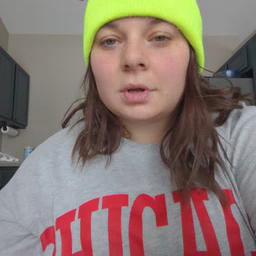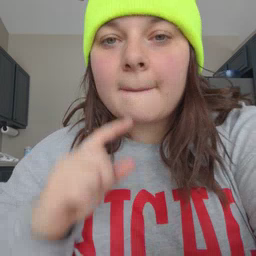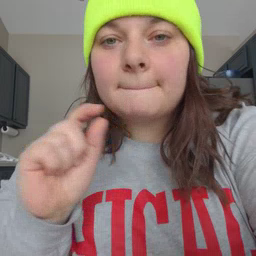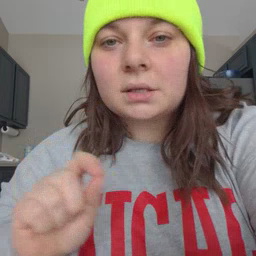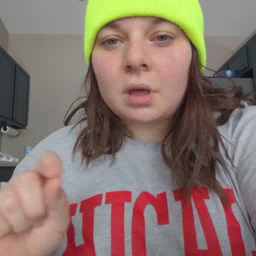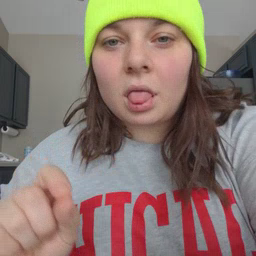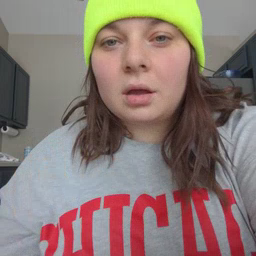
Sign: pencil